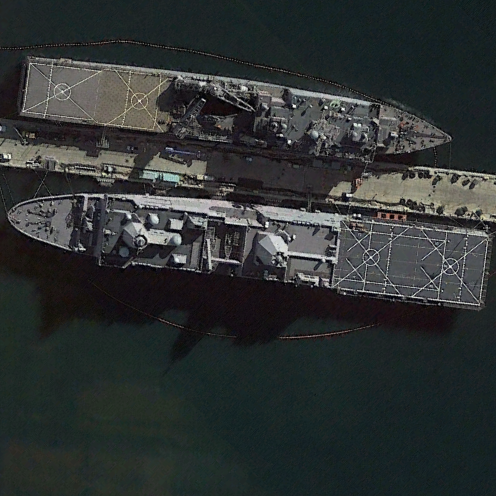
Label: combat